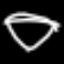
Label: diamond